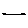
Label: line